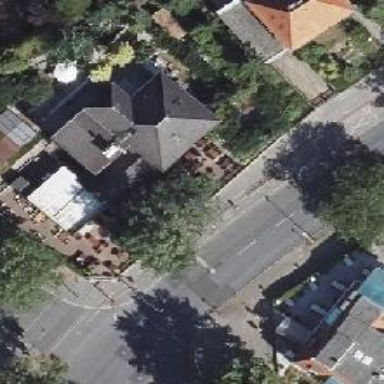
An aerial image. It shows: Restaurant.